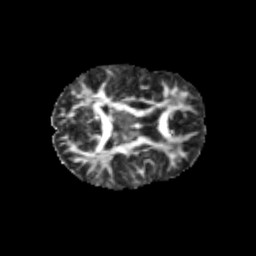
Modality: FA
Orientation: axial
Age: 10
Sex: male
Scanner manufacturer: siemens
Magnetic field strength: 3 T
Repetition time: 3.8 s
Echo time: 0.07 s